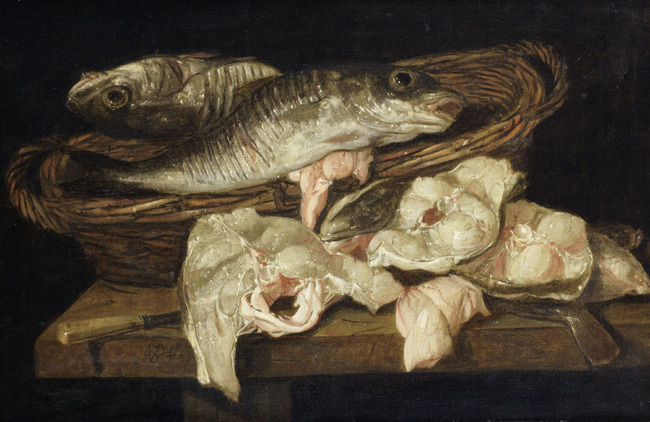
Title: Still life of fish in a wicker basket
Artist: Abraham van Beijeren
Earliest date: 1660
Latest date: 1675
Genre: painting
Iconography: Still Life
Keywords: fish piece, on a wooden tray or table, fish (guide term), basket, knife, haddock